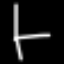
Label: chair